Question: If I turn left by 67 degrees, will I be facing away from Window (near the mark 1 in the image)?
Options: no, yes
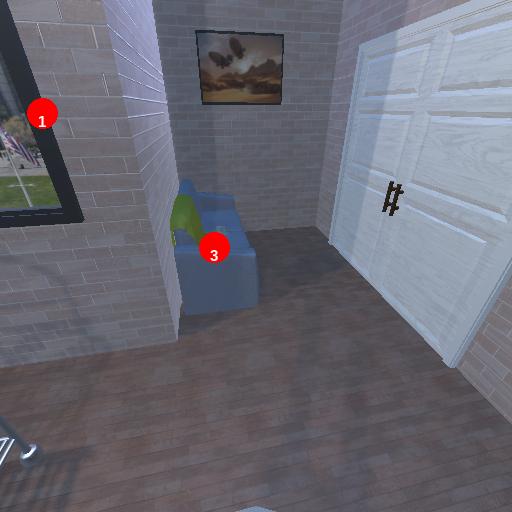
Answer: no